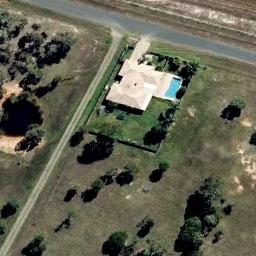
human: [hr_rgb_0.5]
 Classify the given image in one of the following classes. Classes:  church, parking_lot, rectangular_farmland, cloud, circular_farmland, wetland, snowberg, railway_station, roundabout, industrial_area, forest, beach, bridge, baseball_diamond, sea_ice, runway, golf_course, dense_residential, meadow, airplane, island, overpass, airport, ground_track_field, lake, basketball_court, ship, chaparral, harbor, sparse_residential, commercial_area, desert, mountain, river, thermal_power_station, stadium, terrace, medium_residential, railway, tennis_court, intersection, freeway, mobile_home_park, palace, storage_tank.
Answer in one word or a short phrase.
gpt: sparse_residential